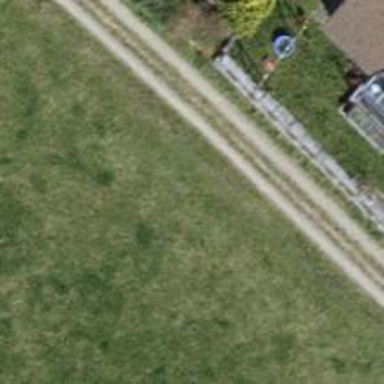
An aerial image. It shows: Fence.